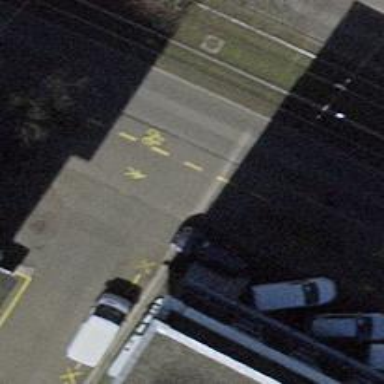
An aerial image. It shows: Unmarked crossing with traffic calming table.